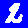
Digit: 2